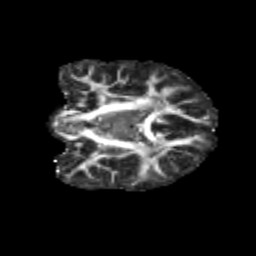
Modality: FA
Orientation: coronal
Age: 9
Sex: female
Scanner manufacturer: siemens
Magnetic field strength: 3 T
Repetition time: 3.8 s
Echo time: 0.07 s